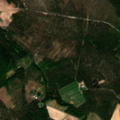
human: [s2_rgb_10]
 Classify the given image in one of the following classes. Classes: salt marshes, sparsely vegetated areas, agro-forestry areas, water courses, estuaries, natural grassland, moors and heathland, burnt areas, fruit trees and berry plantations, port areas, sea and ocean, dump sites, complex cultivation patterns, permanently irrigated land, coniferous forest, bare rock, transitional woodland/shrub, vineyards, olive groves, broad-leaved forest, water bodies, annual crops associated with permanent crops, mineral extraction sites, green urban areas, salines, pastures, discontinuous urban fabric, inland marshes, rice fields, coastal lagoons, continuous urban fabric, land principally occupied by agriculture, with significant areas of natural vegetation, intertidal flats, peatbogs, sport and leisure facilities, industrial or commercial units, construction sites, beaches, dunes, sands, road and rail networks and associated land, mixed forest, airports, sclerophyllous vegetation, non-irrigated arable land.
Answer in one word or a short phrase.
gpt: non-irrigated arable land, coniferous forest, mixed forest, transitional woodland/shrub